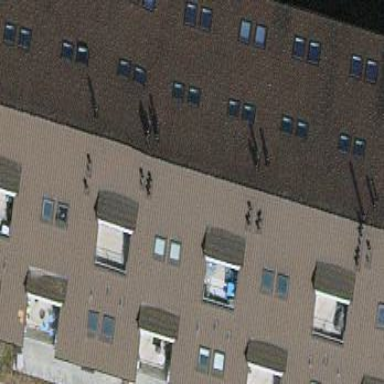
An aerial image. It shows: Image showing building with apartments.